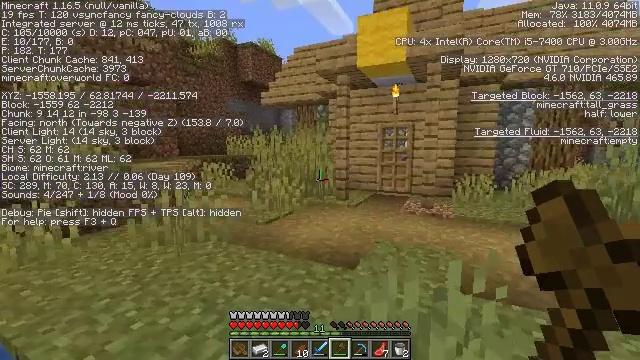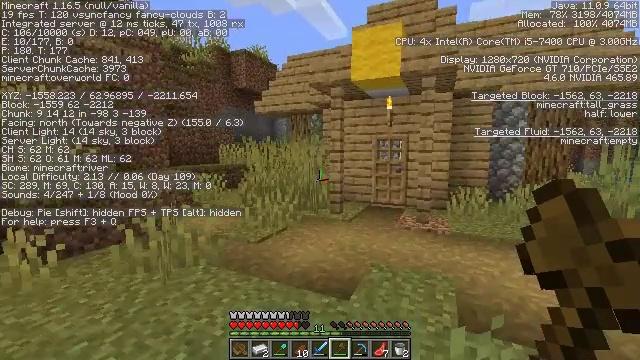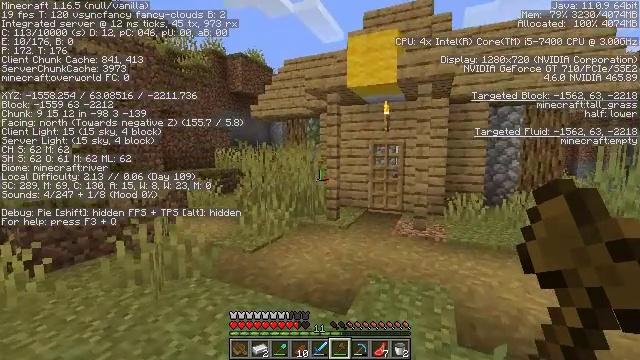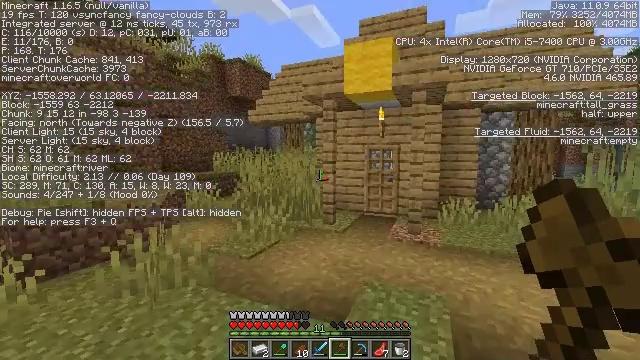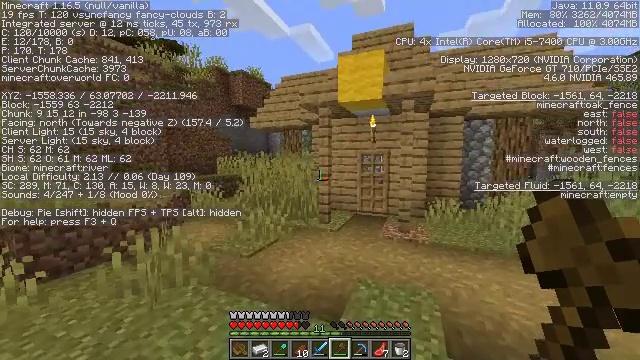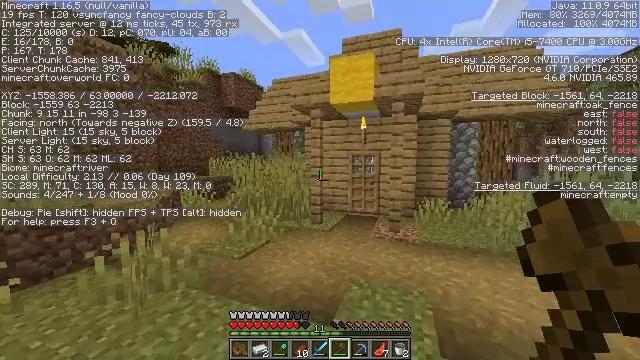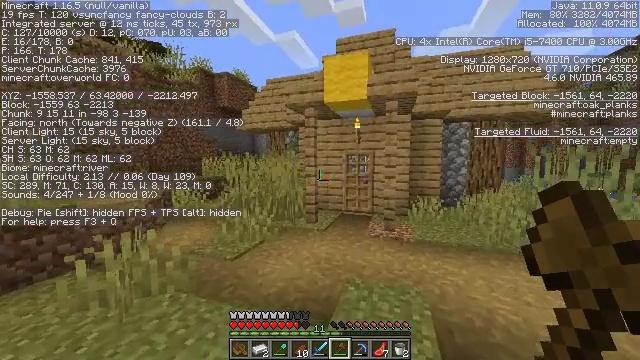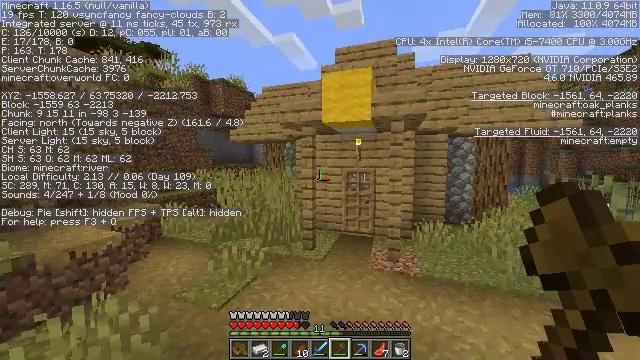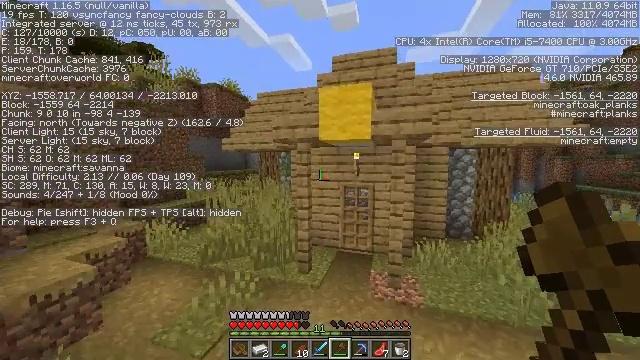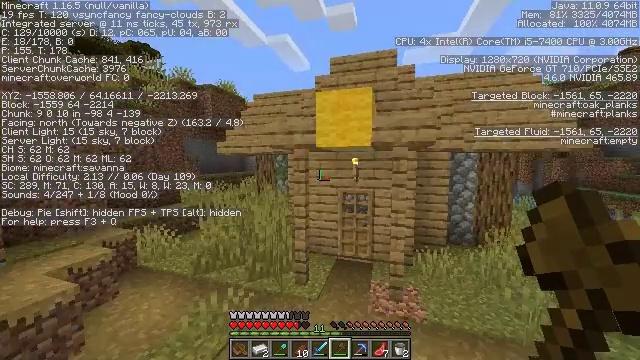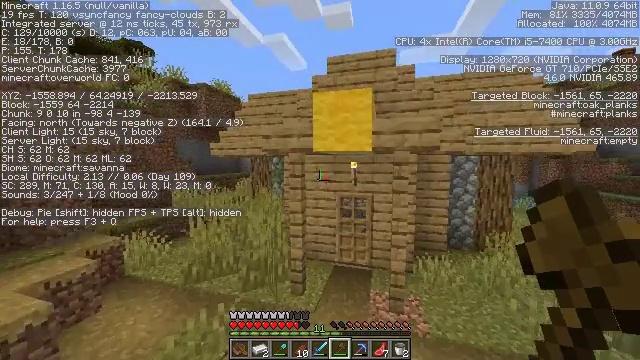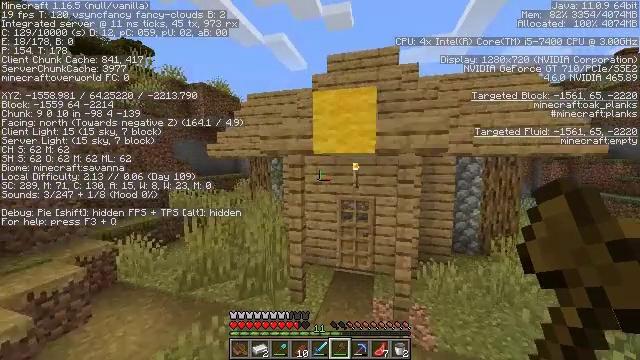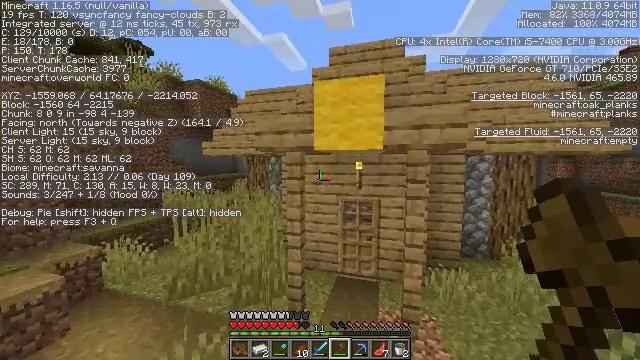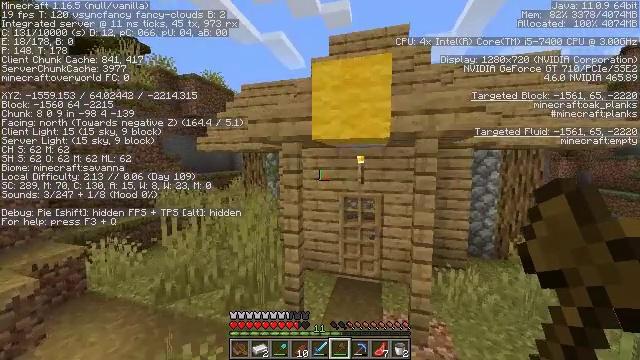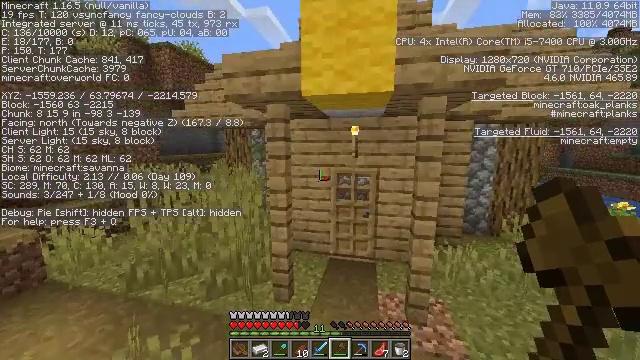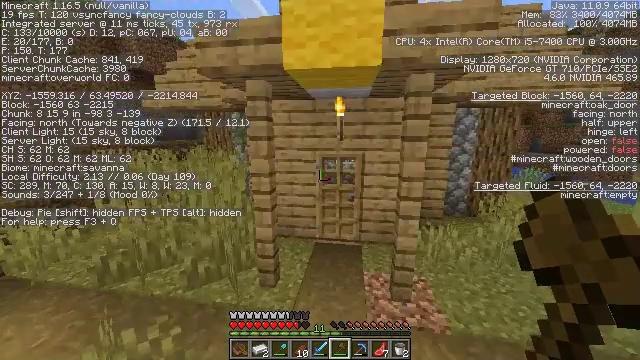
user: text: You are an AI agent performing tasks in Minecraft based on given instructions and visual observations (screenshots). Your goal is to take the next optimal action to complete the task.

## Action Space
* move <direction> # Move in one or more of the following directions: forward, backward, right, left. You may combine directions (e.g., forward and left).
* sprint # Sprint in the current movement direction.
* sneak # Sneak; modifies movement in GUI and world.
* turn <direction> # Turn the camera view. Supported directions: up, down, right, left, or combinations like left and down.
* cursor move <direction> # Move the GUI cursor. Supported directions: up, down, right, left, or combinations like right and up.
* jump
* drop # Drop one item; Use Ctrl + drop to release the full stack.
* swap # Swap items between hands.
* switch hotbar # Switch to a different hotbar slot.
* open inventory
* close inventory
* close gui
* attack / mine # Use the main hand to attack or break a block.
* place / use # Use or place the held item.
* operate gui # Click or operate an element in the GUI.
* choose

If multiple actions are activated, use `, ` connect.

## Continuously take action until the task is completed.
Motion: motion action
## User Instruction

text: Gather hay blocks from the farm.
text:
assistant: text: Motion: move forward, sprint, turn right, jump
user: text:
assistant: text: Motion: move forward, sprint, jump
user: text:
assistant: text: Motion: move forward, sprint, jump
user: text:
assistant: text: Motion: move forward, sprint, jump
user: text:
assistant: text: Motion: move forward, sprint, turn right, jump
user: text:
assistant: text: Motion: move forward, sprint, turn right, jump
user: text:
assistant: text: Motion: move forward, jump
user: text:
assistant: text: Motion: move forward, turn right, jump
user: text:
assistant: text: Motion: move forward, jump
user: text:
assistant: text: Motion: move forward, jump
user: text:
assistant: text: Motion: move forward, jump
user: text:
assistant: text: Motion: move forward, sprint, jump
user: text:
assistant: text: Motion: move forward, sprint, jump
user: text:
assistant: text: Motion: move forward, sprint, turn right and down, jump
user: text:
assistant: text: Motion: move forward, sprint, turn right and down, jump
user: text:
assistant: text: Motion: move forward, sprint, turn right and down
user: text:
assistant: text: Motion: move forward, turn right and down
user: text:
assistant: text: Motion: move forward, turn right and down
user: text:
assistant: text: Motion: move forward, turn right
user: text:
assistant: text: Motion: move forward
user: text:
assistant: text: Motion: move forward
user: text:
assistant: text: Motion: move forward, use / place
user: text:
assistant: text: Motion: move forward, use / place
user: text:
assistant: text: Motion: move forward
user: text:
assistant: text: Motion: move forward, turn left
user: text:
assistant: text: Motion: move forward, turn left and down
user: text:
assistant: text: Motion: move forward, turn left
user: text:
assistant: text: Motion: move forward
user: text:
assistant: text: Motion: move forward
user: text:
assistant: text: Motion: move forward